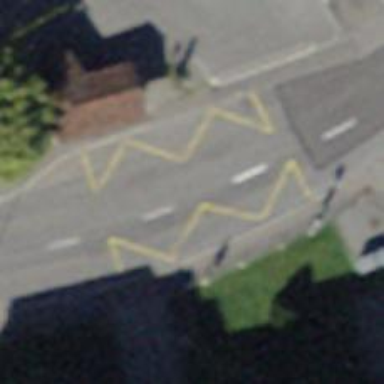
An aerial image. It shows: Bus stop equipped with public transport stop position.